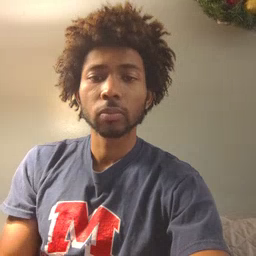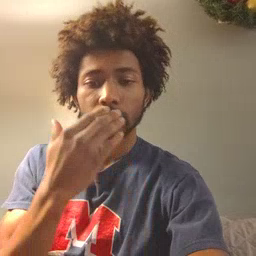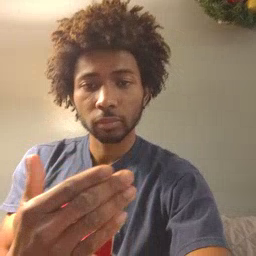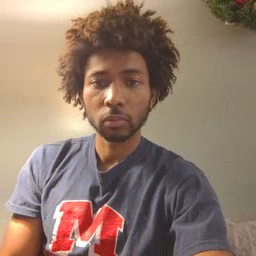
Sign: thankyou